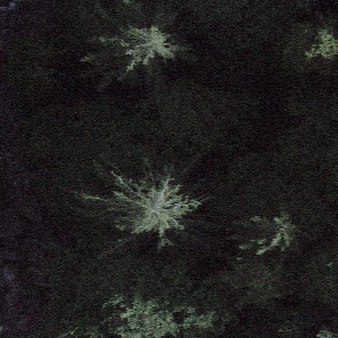
Label: other